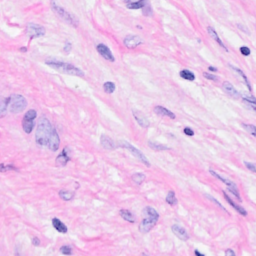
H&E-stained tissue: Breast